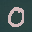
Label: 0